Field crop: maize
Growth stage: 2
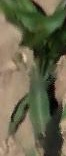
Species: maize